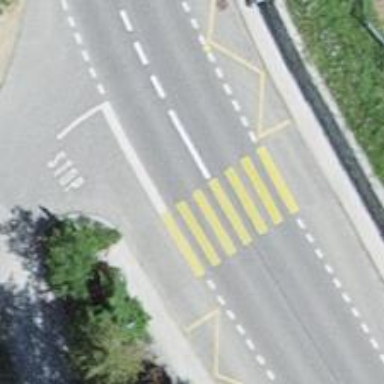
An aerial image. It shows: Marked crossing with zebra stripes on the road.